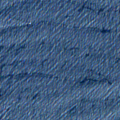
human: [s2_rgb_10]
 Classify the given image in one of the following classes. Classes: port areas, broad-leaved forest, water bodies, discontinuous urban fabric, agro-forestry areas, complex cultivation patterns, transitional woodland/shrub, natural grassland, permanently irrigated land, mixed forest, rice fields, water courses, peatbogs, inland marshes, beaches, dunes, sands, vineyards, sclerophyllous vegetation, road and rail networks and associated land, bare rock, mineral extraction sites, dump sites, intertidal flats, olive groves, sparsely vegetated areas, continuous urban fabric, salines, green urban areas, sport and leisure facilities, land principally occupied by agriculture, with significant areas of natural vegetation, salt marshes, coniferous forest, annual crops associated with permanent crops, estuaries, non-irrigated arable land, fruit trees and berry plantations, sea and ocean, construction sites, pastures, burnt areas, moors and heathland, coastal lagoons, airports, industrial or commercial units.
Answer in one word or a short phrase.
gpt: sea and ocean